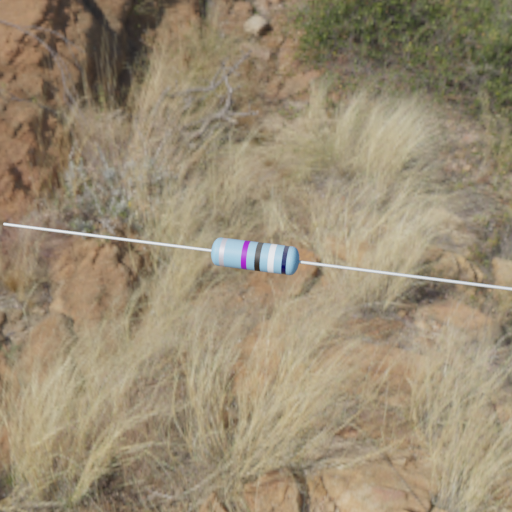
Resistor colour bands (in order): silver, violet, black, white, black